Question: I have data scattered all over time. I happen to have a lot of samples for August. Highstock currently adjusts the x-axis to fit the data I do have, but I would like to force it to be uniform, so each month is displayed evenly across the x-axis. How do I do this?

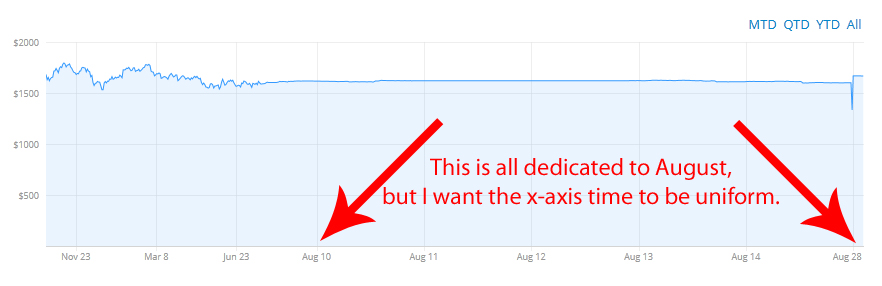
Answer: Set <URL> on your 'xAxis' definition.